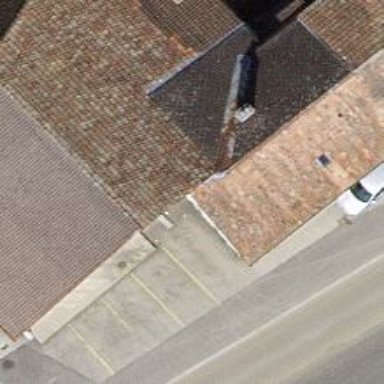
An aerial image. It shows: Restaurant.